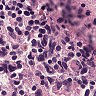
Metastatic tissue present: yes